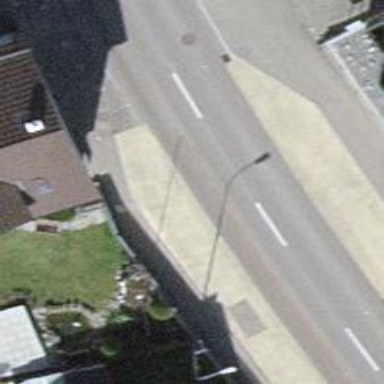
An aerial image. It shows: Public transport stop position.